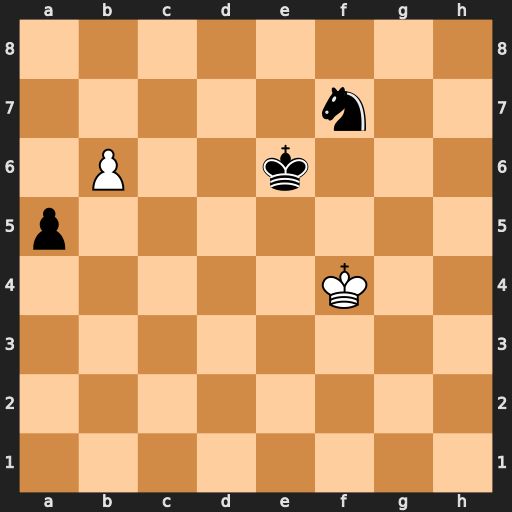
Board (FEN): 8/5n2/1P2k3/p7/5K2/8/8/8
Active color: w
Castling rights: -
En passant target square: -
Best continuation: b7 Nd6 b8=Q